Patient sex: M
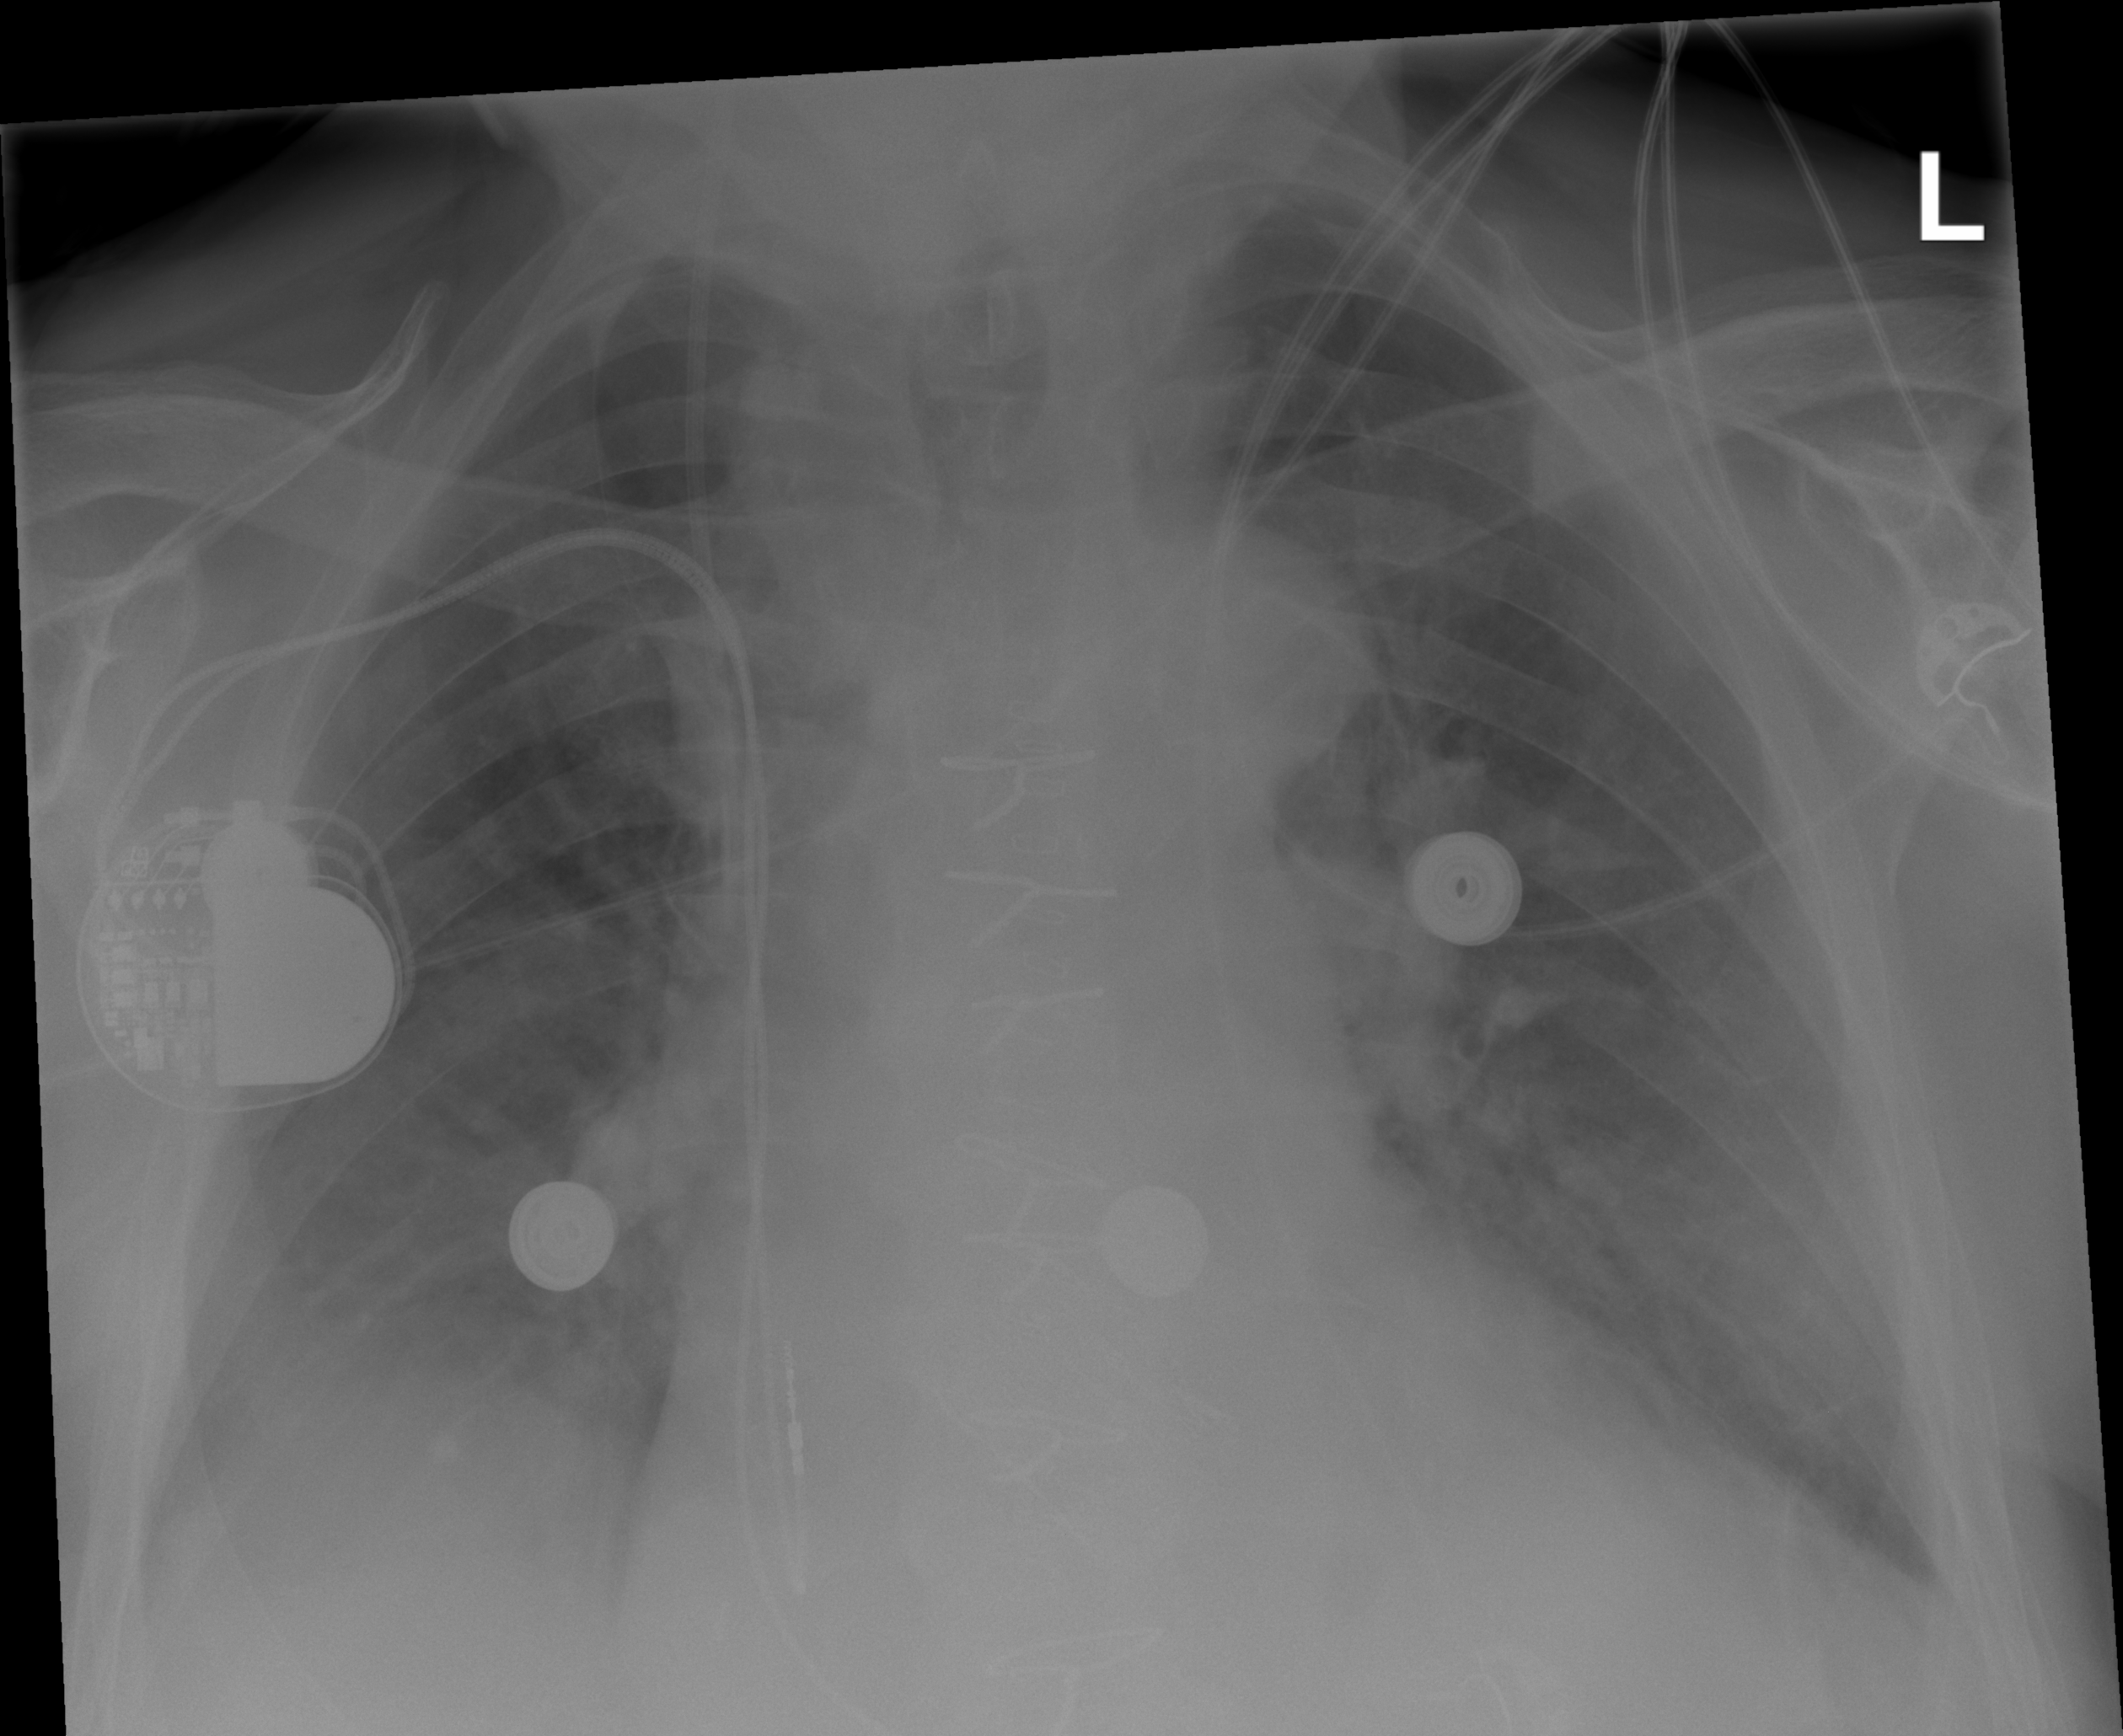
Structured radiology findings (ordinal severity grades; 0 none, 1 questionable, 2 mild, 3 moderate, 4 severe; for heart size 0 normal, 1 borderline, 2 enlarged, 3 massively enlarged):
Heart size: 2
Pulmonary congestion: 2
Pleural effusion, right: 2
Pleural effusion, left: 2
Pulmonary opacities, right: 0
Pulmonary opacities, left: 0
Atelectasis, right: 0
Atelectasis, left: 0